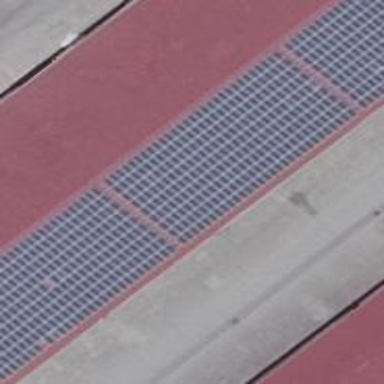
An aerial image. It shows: Solar photovoltaic panel generator producing electricity as small installation.